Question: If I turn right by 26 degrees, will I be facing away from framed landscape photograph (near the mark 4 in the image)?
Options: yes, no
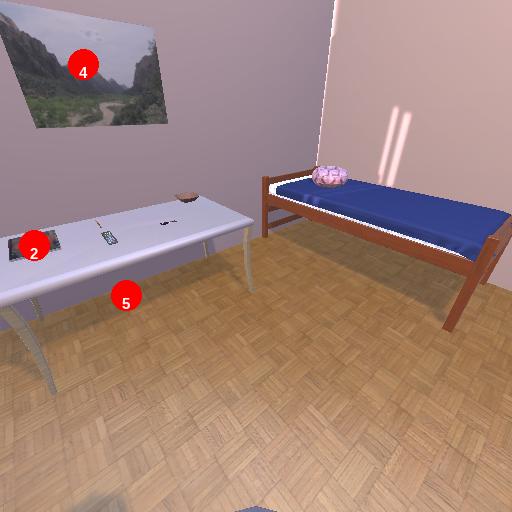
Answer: yes